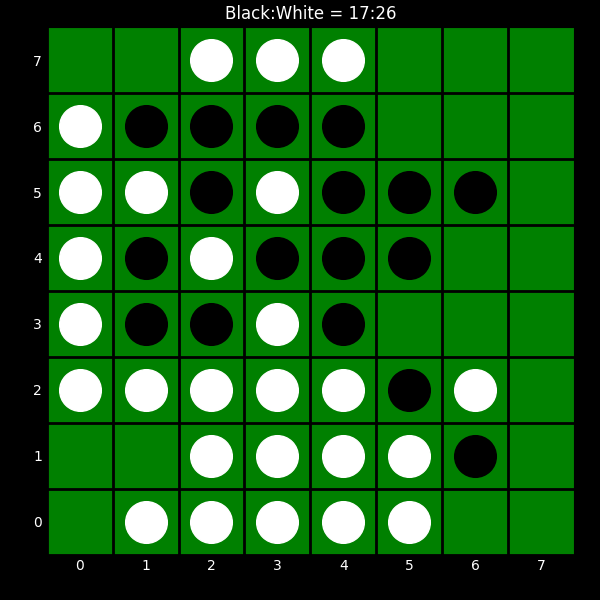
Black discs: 17
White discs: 26